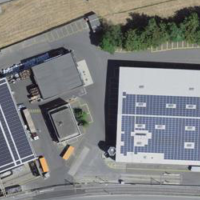
EUNIS habitat code: 54
Species observed at this site:
Lapsana communis